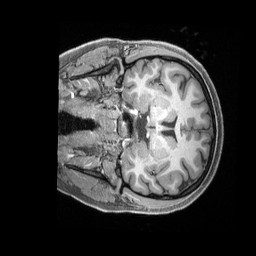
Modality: T1w
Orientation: coronal
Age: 25
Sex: female
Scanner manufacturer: siemens
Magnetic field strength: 3 T
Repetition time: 2.4 s
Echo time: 0.00228 s